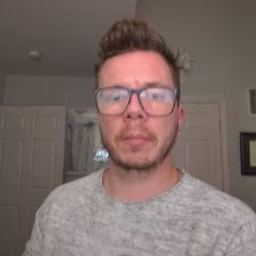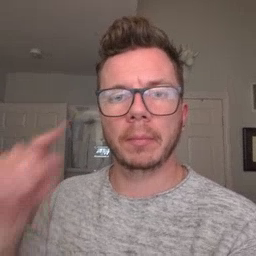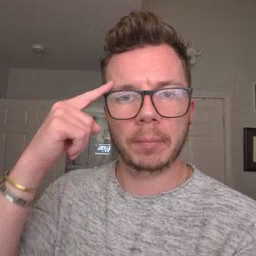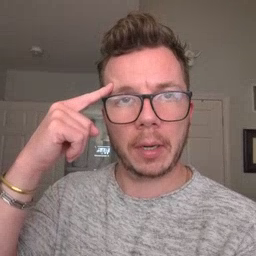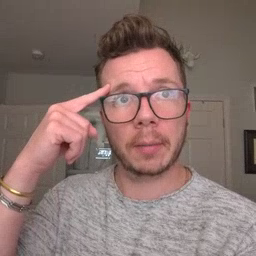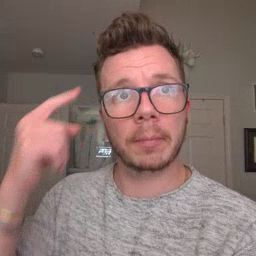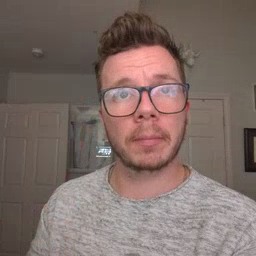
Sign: penny